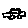
Label: car